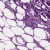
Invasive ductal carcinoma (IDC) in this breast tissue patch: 0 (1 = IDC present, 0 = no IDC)